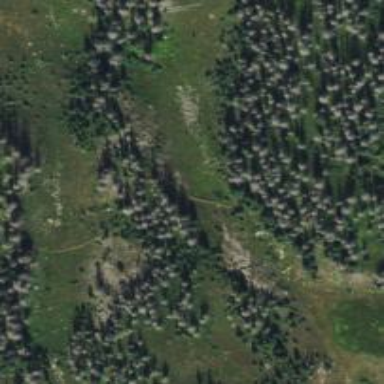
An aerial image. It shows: Path designated as standard/terra trail by the US Forest Service.